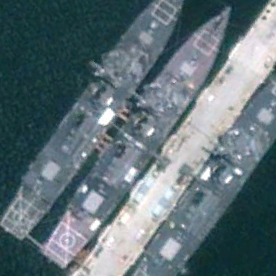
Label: destroyer